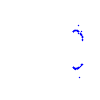
Particle: proton